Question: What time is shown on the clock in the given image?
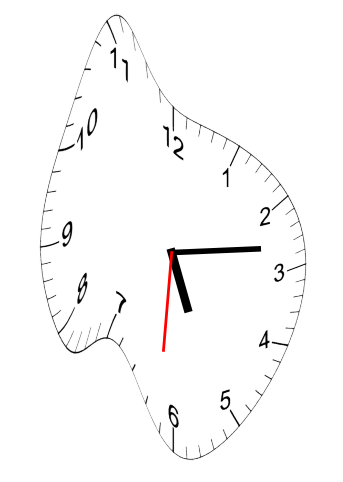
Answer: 05:13:31